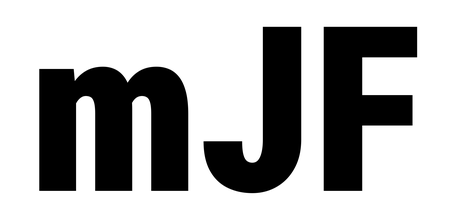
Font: Roboto_Condensed_Black